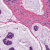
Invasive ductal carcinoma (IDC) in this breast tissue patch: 1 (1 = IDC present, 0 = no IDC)